Field crop: tomato
Growth stage: 1
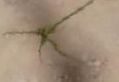
Species: cyperus